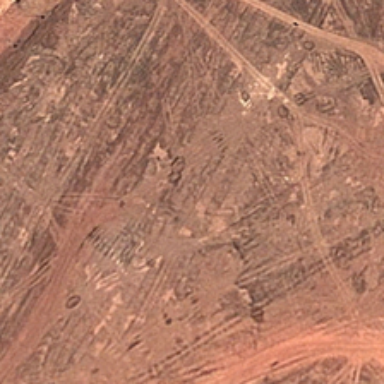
It is a piece of khaki irregular bareland .